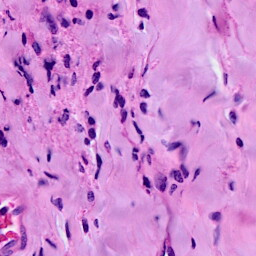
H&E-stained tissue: Breast